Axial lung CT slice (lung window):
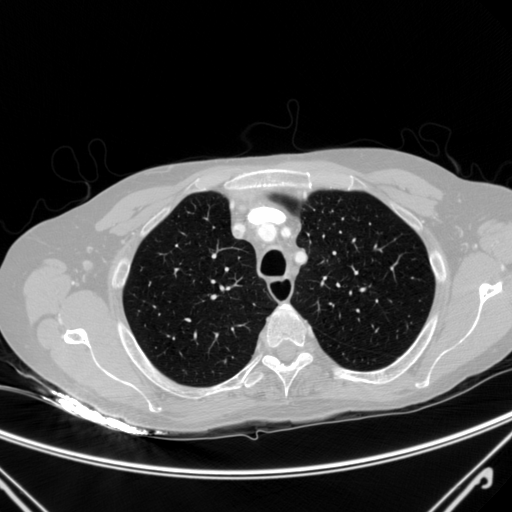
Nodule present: no